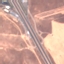
Land use / land cover: Highway